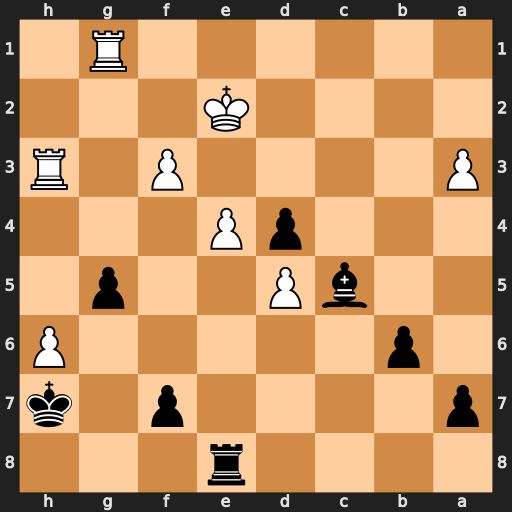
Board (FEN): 4r3/p4p1k/1p5P/2bP2p1/3pP3/P4P1R/4K3/6R1
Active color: b
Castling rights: -
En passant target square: -
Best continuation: d3+ Kxd3 Bxg1